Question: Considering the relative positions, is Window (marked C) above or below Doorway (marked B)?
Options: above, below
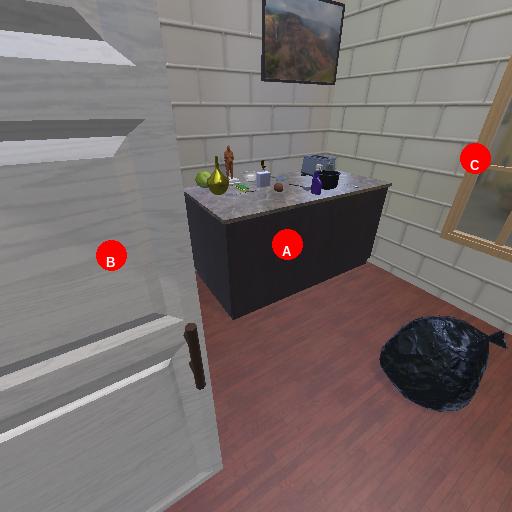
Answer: above